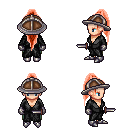
a pixel art fantasy rpg character, female body template, human, light skin, gray robe, teal pants, red extra-long topknot hairstyle, chain helm, metal gloves, metal boots, dagger, four views (front, back, left, right), 2x2 character sprite sheet, small pixel art, hard edges, no anti-aliasing